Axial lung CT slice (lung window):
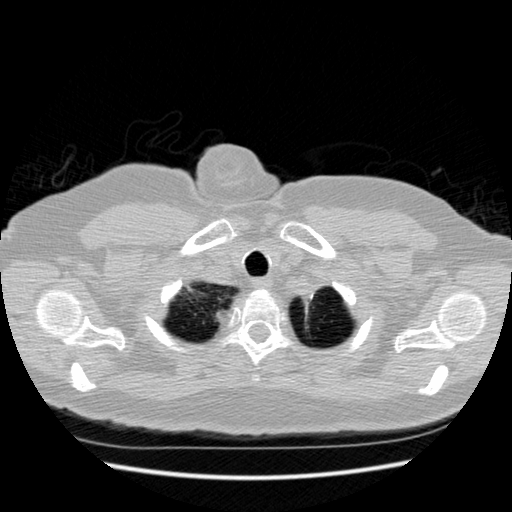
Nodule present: no